Question: So I am currently working on a clone like snapchat and I am sending pull requests to the server, but as for downloading, it is not going so well. I created a reference to the database that looks like this,
'''
var recievers: FIRDatabaseReference{
return mainRef.child("pullRequests")
}
'''
and then I have a viewController that parses the data (which I know isn't the best way to go about this but I'm just trying to get it working right now) and in there I have this
'''
DataService.instance.recievers.observeSingleEvent(of: .value) {(recipients: FIRDataSnapshot) in
if let recipient = recipients.value as? Dictionary<String,AnyObject>{
var index = 0;
for(key,value) in recipient{
index = index+1
if let dict = value as? Dictionary<String,AnyObject>{
if let reciever = dict["recipents"] as? Dictionary<String,AnyObject>{
if let num = reciever["\(index)"] as? String{
let uid = num
recipientsArr.append(uid)
}
}
}
}
}
}
for i in 0...recipientsArr.count{
print(i)
}
'''
I'm not getting any compiling errors but it is also not adding anything into the recipientsArr, can anyone help guide me in the right direction?
My Firebase looks like this:

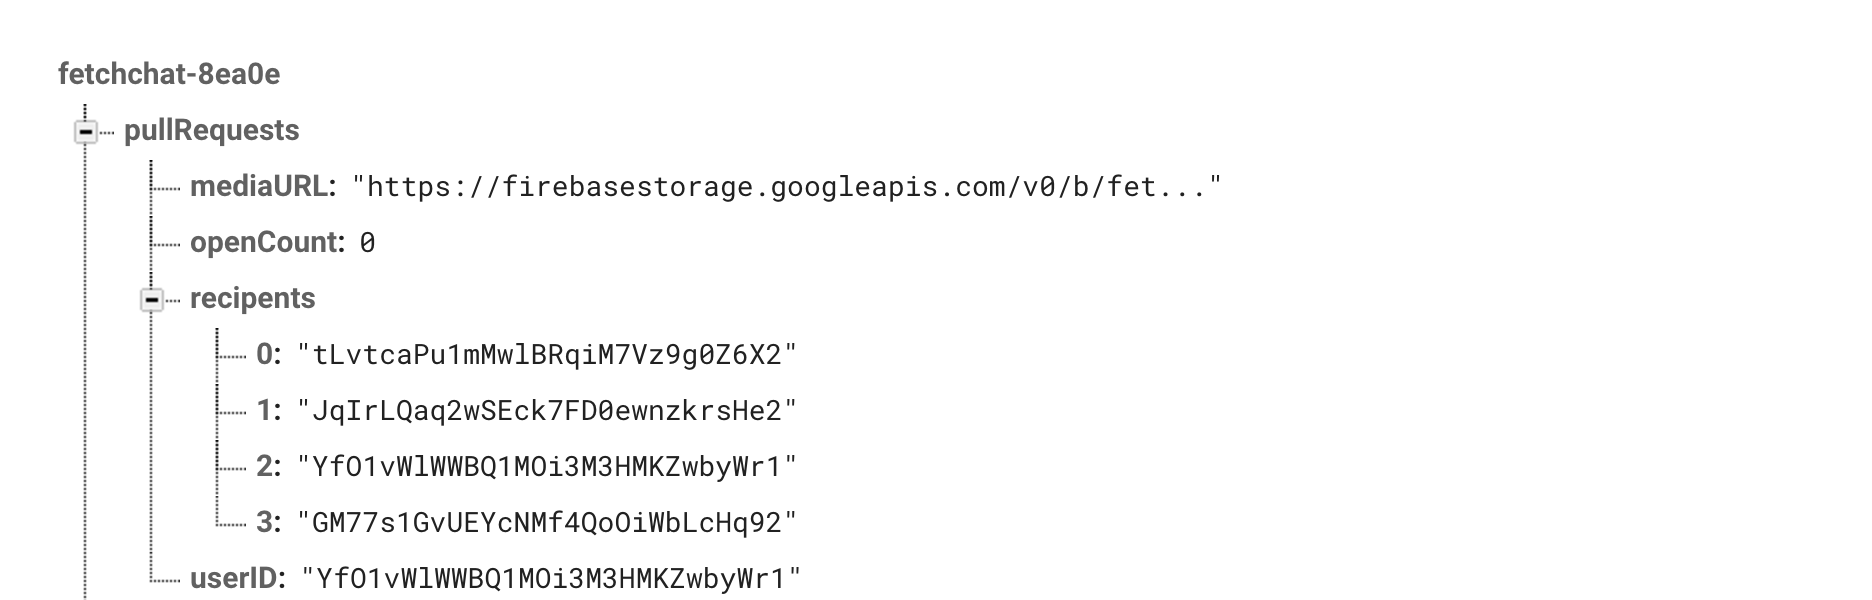
Answer: You're not decoding the snapshot properly. Its unclear from your question what is the value event you want to observe - is it just a new recipient that was added? the whole pullRequest?
In any case you're observing the pullRequest reference and therefore in order to decode the snapshot:
'''
if let pullRequest = recipients.value as? Dictionary<String,AnyObject>{
if let recipientsList = pullRequest["recipents"] as? Dictionary<String,AnyObject>{
for (_, value) in recipientsList {
if let uid = value as? String{
recipientsArr.append(uid)
}
}
}
}
'''